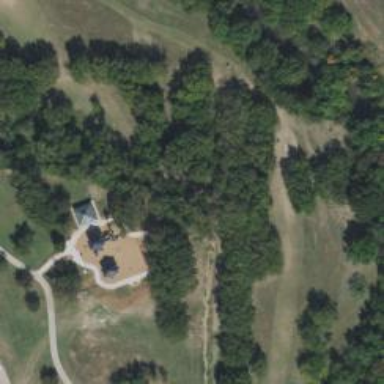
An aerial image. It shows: Disc golf course.